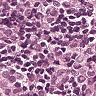
Metastatic tissue present: yes